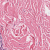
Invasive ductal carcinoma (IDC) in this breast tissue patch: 0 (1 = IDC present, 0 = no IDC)